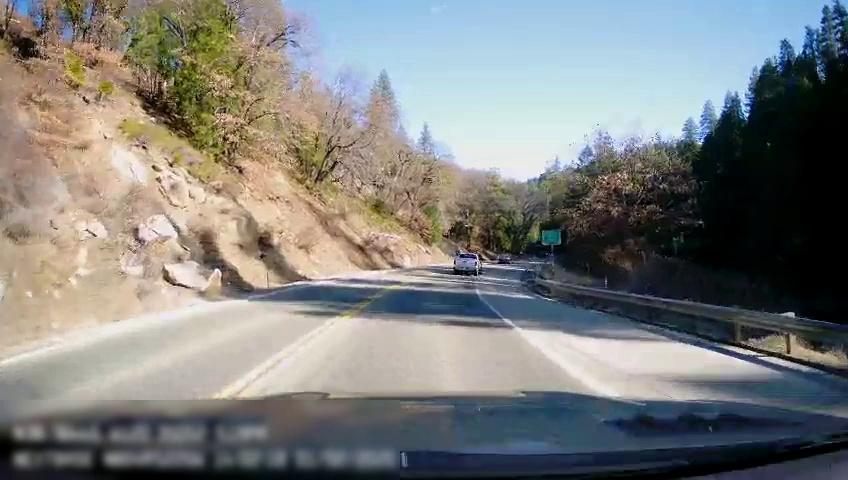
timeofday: Day
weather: Sunny
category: Drivable Space
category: Drivable Space
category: Vehicles | Truck
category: Vehicles | Car
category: Lanes | Opposite Lane
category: Lanes | Current Lane
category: Lanes | Opposite Lane
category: Lanes | Current Lane
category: Traffic | Signs